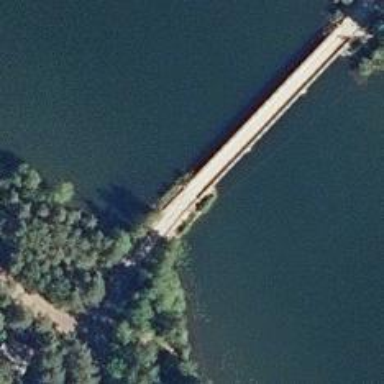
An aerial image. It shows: Tertiary road with bridge.